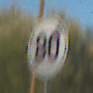
Verkehrszeichen: EndeGeschwindigkeit80
Umgebung: Outdoor, RoadRail
Tageszeit: SunriseSunset
Wetter: Clear
Licht: Natural
Jahreszeit: NotSpecified
Kontrast: HighContrast